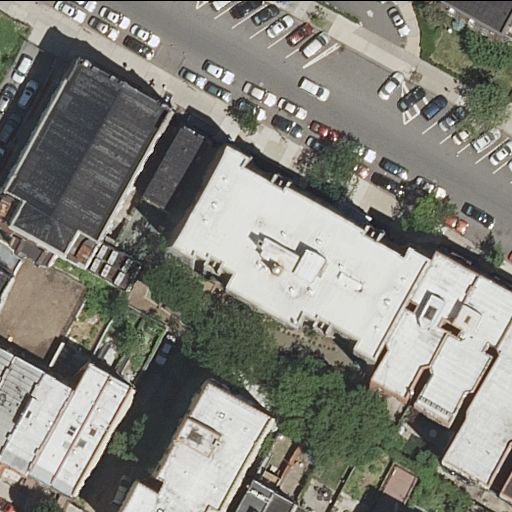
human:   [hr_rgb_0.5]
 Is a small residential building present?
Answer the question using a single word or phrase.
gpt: yes

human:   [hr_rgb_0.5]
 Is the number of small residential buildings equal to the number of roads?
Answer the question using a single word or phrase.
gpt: no

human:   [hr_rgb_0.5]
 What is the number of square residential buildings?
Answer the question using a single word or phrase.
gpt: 0

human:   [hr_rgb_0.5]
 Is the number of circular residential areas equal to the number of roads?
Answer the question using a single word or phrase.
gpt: no

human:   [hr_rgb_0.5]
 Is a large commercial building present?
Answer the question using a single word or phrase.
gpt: no

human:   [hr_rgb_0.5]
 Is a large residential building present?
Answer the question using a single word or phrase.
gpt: yes

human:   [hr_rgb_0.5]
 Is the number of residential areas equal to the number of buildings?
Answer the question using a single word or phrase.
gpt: no

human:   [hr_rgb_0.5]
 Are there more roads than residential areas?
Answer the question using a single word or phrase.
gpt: no

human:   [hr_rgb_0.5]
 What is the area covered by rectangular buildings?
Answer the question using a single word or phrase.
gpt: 690m2

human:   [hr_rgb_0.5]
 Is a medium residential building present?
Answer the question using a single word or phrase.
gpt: yes

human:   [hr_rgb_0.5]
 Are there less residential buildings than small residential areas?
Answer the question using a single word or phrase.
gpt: no

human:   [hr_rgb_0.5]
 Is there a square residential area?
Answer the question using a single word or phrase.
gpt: no

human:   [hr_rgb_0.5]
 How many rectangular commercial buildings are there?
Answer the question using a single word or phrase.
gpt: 0

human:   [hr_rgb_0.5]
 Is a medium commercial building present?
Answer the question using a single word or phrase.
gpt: no

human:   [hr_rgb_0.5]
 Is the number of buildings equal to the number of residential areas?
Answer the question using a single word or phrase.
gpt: no

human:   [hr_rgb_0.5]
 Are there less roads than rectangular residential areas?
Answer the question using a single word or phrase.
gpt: no

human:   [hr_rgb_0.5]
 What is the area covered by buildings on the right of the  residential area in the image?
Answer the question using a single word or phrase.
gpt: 795m2

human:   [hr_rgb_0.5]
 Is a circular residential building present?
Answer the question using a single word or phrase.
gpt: no

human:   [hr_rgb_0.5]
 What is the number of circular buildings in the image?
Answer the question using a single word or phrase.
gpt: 0

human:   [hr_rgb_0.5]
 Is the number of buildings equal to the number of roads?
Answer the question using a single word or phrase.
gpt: no

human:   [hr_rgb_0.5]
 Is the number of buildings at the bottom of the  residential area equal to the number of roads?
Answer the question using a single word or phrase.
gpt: no

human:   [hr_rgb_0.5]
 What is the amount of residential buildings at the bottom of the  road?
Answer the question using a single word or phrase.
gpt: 15

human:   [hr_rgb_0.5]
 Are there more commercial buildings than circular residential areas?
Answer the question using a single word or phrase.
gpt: no

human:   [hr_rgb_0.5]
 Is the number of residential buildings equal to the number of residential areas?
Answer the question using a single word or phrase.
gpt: no

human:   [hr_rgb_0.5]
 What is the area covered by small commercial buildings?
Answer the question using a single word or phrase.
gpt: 0m2

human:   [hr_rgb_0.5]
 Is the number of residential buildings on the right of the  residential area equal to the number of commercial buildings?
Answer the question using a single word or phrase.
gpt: no

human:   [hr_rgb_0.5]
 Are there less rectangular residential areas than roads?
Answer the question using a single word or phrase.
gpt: no

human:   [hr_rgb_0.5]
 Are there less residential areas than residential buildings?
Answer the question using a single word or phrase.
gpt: yes

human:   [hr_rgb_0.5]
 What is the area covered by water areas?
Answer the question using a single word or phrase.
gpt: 0m2

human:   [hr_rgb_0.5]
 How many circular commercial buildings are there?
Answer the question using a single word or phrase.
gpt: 0

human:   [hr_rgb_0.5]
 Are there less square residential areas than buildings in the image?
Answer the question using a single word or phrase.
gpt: yes

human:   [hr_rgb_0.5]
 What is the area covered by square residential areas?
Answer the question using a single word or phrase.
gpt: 0m2

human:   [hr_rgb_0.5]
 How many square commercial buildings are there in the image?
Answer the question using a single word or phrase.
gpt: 0

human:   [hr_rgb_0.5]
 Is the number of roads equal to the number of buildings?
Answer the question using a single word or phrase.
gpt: no

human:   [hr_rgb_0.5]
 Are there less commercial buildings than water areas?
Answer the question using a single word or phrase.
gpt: no

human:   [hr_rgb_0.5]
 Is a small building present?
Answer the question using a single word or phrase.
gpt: yes